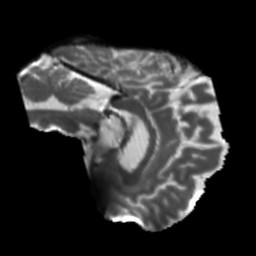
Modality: T2w
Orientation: sagittal
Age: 58
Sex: male
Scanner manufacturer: siemens
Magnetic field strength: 3 T
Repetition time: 5.25 s
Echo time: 0.08 s